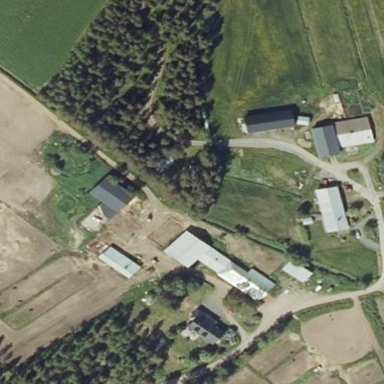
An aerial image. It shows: Farmyard area.